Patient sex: M
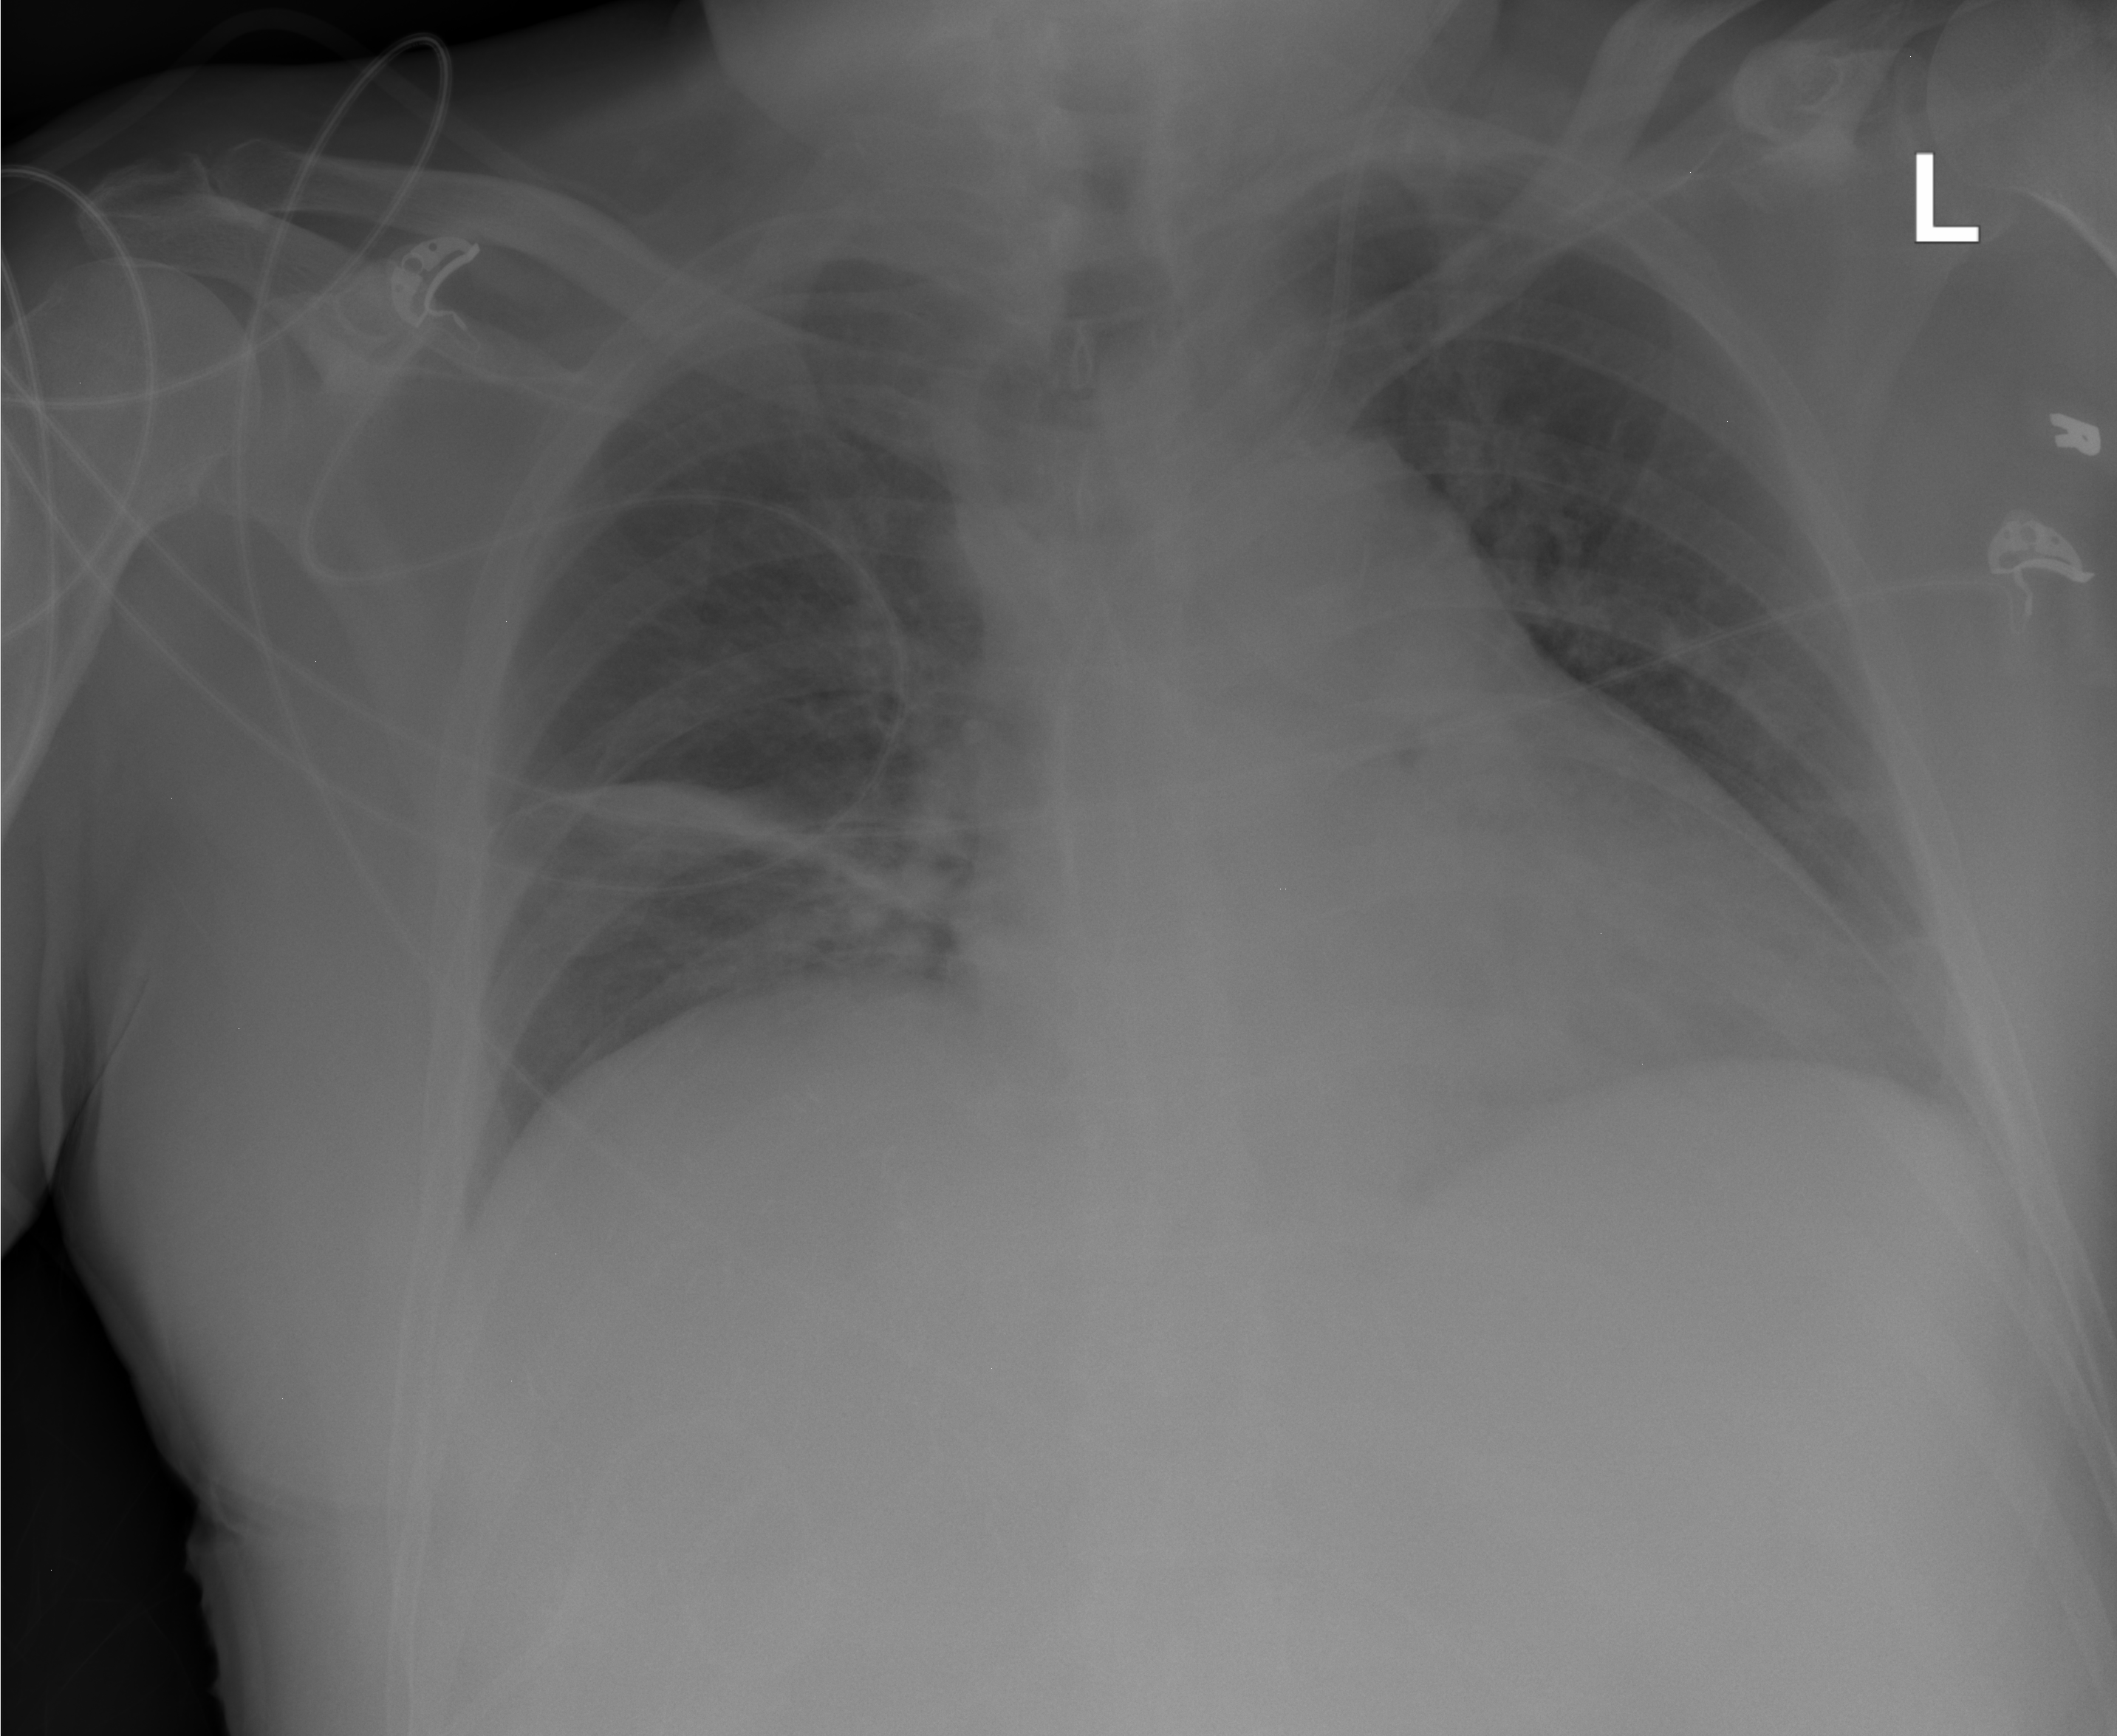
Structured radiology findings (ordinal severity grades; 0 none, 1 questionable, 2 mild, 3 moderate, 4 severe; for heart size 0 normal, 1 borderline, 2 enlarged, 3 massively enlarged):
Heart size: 0
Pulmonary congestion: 0
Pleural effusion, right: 1
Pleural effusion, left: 1
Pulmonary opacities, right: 0
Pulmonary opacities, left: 0
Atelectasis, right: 2
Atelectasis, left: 1